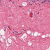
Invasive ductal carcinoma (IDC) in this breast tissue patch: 0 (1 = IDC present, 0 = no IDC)